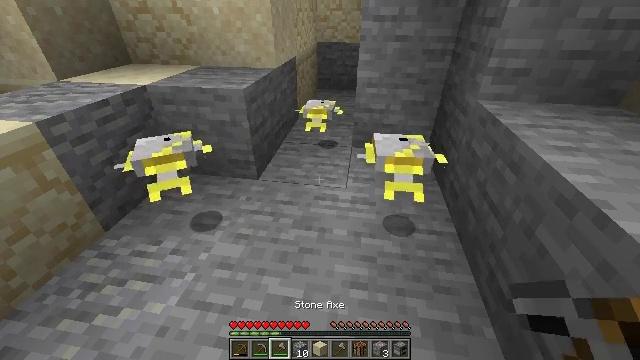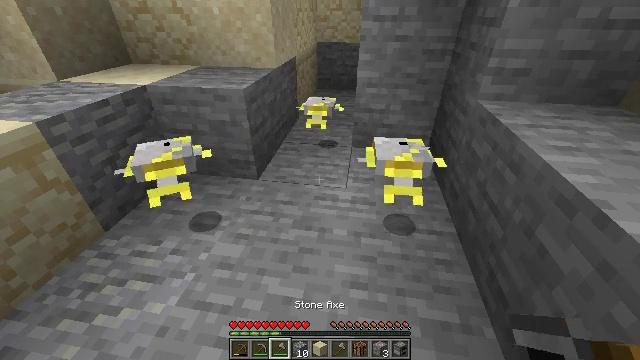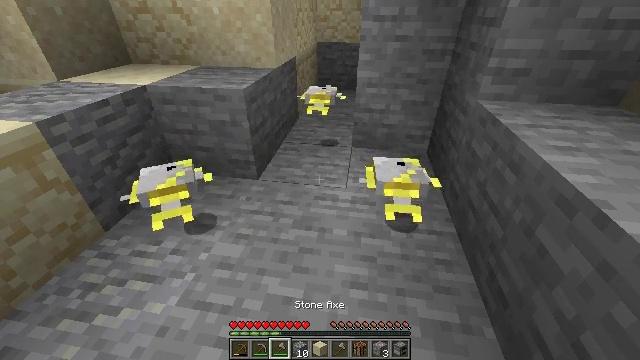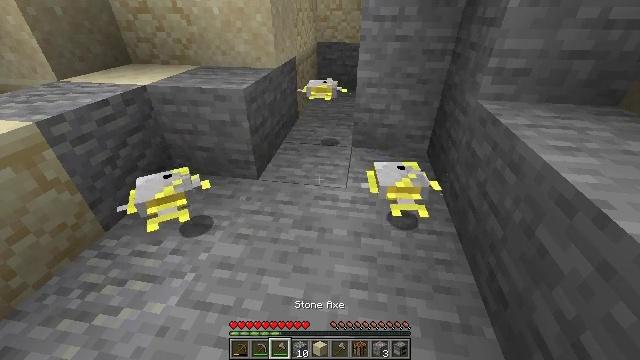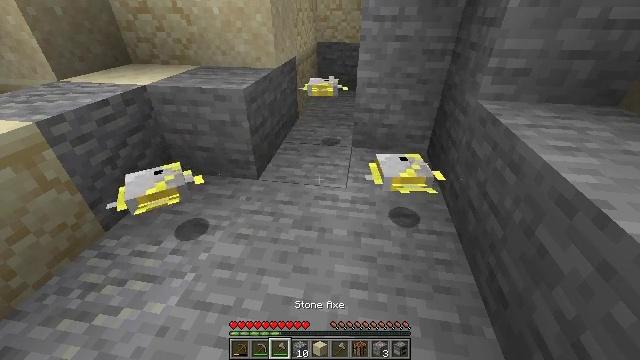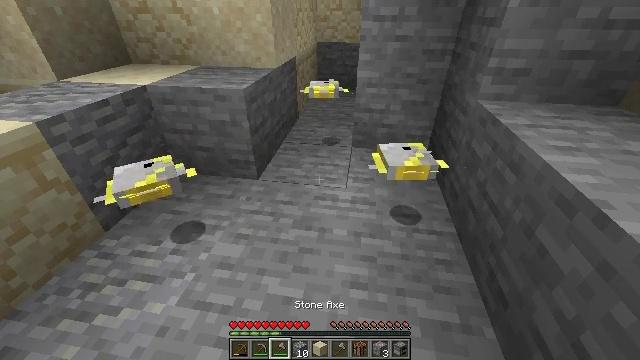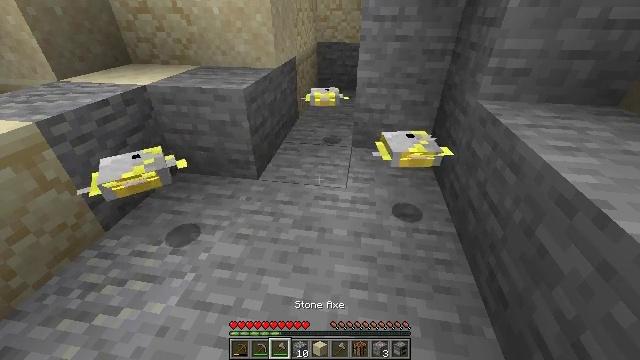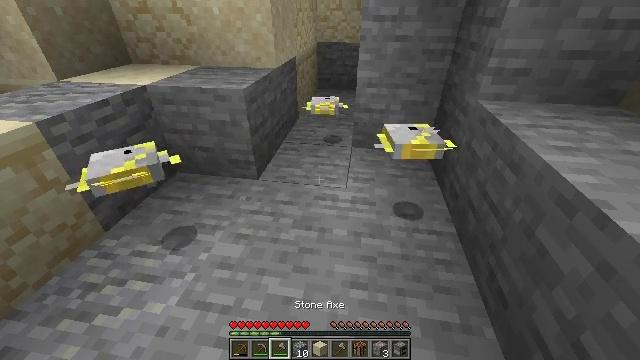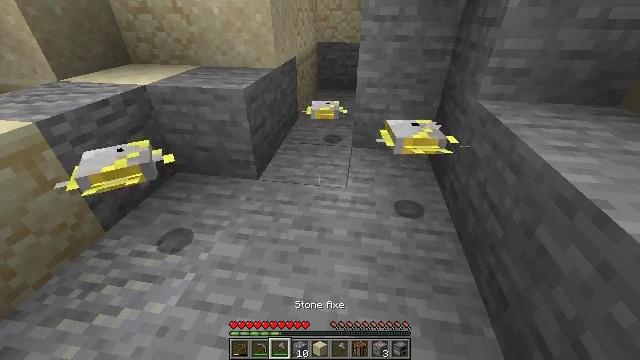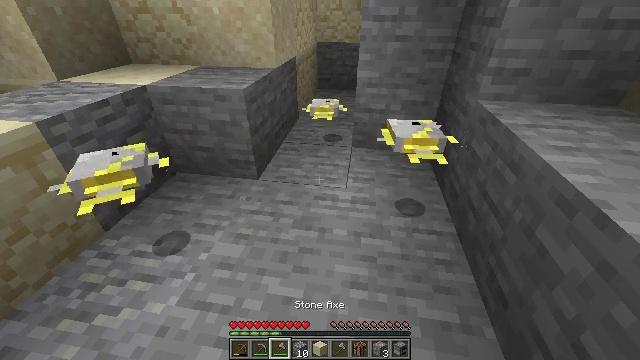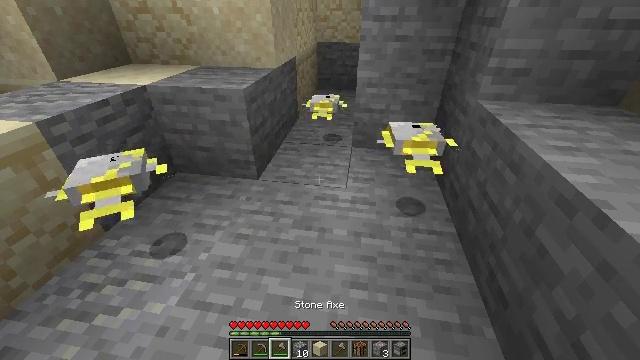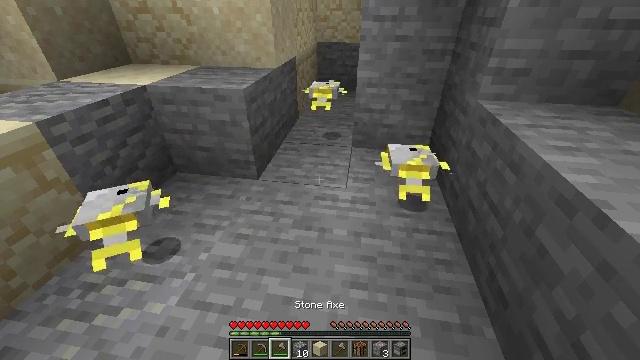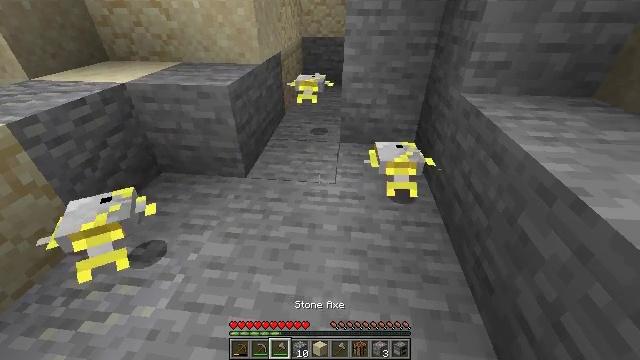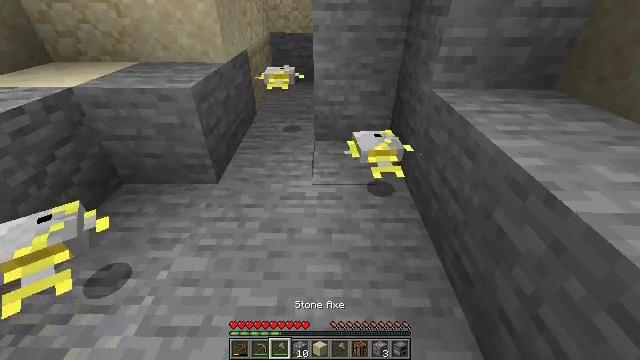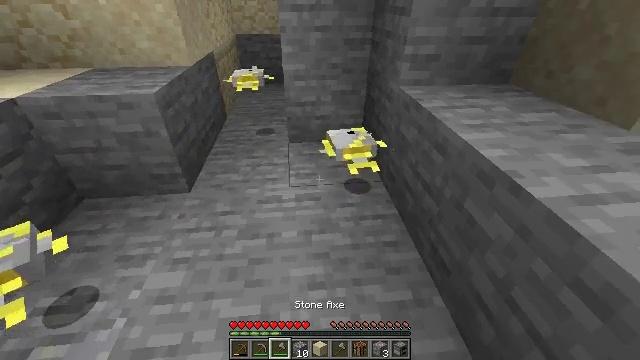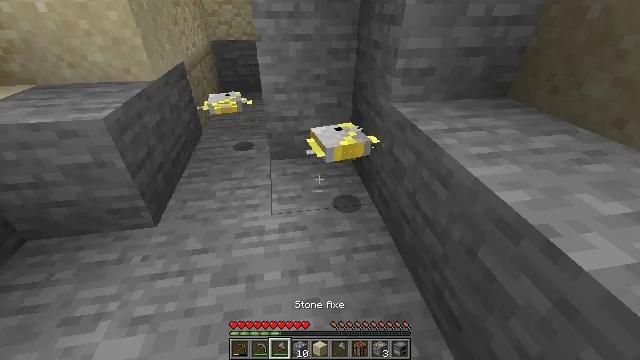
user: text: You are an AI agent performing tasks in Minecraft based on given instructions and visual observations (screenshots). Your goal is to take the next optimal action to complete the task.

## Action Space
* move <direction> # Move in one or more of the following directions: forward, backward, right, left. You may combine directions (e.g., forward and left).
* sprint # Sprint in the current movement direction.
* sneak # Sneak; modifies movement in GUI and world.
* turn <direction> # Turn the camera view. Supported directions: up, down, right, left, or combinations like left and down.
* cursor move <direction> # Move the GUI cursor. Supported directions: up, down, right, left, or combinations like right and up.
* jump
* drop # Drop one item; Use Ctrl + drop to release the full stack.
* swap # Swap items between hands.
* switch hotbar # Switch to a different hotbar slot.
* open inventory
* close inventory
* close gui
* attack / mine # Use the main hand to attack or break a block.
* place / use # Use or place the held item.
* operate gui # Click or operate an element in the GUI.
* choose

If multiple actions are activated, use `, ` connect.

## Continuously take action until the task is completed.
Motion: motion action
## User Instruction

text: Kill the tropical fish.
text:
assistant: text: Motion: no_op
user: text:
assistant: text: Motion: no_op
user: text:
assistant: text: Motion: no_op
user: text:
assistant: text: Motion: no_op
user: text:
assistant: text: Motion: no_op
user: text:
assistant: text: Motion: no_op
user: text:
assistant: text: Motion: no_op
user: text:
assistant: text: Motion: no_op
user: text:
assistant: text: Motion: no_op
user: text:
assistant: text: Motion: no_op
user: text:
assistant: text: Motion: no_op
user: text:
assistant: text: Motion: turn right
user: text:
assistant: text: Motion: move forward, turn right
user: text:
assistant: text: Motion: move forward, turn right
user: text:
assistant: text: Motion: move forward, turn right
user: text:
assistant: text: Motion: move forward, turn right
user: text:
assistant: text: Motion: no_op
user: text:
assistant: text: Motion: no_op
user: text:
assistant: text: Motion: no_op
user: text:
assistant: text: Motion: turn up
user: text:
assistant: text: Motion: no_op
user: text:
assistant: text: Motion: move forward
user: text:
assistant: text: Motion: move forward, turn right
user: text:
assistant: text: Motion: move forward
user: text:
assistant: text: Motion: move forward
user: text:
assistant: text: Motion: turn down
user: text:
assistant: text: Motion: turn down
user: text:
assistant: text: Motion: turn down
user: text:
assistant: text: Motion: no_op
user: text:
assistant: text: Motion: no_op